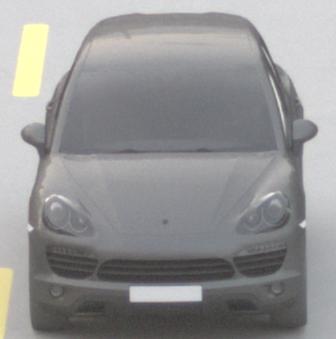
Make: Porsche
Model: Cayenne
Detailed model: Cayenne (958)
Model produced from: 2010/05
Model produced until: 2014/07
Doors: 5
Color: gray
Road condition: dry road
Daytime: sunrise or sunset
Contrast: low contrast